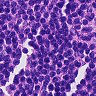
Metastatic tissue present: no